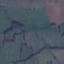
Land use / land cover class: Pasture